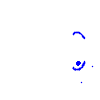
Particle: pion